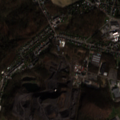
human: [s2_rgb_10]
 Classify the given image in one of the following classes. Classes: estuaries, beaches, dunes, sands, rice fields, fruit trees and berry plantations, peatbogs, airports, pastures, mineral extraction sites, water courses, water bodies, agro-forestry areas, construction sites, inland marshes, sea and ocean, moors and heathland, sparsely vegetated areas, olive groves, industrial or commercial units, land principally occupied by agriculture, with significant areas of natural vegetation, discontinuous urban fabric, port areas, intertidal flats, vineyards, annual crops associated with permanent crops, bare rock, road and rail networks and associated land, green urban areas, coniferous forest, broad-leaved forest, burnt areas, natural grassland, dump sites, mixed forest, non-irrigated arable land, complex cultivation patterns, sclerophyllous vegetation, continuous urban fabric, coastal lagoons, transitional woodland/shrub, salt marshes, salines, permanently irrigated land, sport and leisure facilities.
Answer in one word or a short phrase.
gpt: discontinuous urban fabric, mineral extraction sites, broad-leaved forest, mixed forest